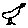
Label: bird